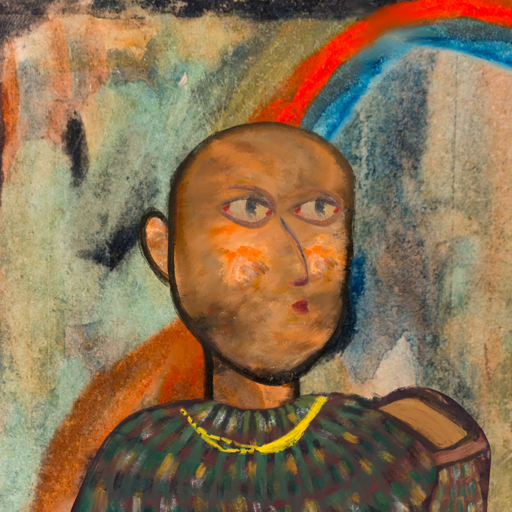
Background: Childish, Head And Neck Side: Gypsy_Queen, Face Side: GypsyMother, Bust: After_Raid, Hair Side: Blank, Head Accessory: Blank, Second Necklace: Blank, Necklace: Irani_1, Baby: Blank